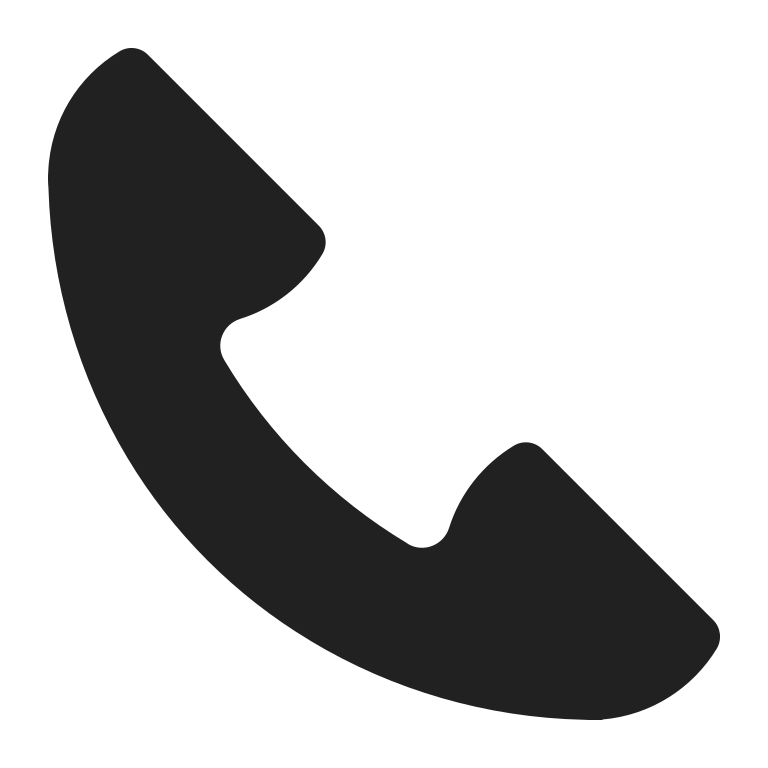
telephone receiver high contrast